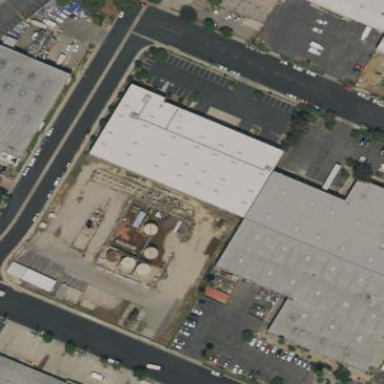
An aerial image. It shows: Warehouse.